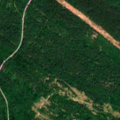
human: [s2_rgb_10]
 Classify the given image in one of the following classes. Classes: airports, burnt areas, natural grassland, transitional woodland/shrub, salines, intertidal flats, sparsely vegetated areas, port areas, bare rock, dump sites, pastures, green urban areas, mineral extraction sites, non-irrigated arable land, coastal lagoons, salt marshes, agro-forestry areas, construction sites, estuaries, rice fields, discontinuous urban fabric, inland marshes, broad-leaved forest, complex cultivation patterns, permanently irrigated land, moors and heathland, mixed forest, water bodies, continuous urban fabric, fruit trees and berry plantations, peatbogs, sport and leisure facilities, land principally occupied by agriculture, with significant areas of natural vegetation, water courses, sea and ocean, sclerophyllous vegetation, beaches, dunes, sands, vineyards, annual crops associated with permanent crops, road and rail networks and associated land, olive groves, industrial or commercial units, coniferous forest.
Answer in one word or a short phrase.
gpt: broad-leaved forest, coniferous forest, mixed forest, transitional woodland/shrub